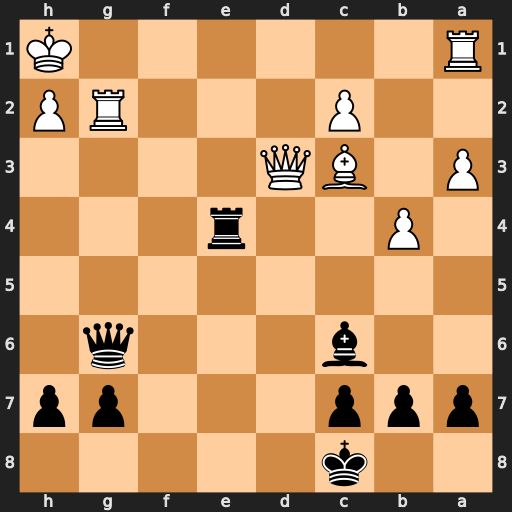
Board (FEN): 2k5/ppp3pp/2b3q1/8/1P2r3/P1BQ4/2P3RP/R6K
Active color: b
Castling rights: -
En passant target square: -
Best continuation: Re1+ Bxe1 Qxg2#